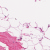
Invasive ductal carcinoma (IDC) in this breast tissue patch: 0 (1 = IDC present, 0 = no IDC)